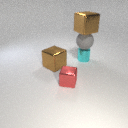
large brown metal cube to the left of small red metal cube